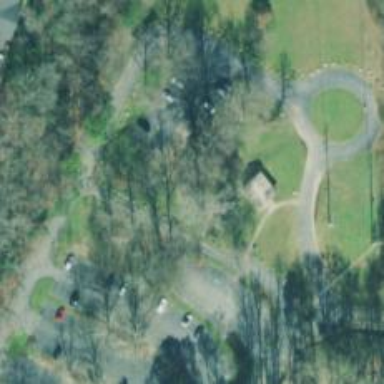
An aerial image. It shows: Park.